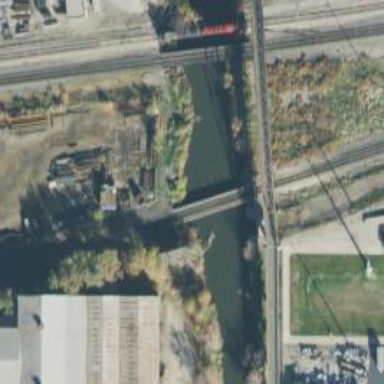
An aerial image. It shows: Trestle bridge for railway.